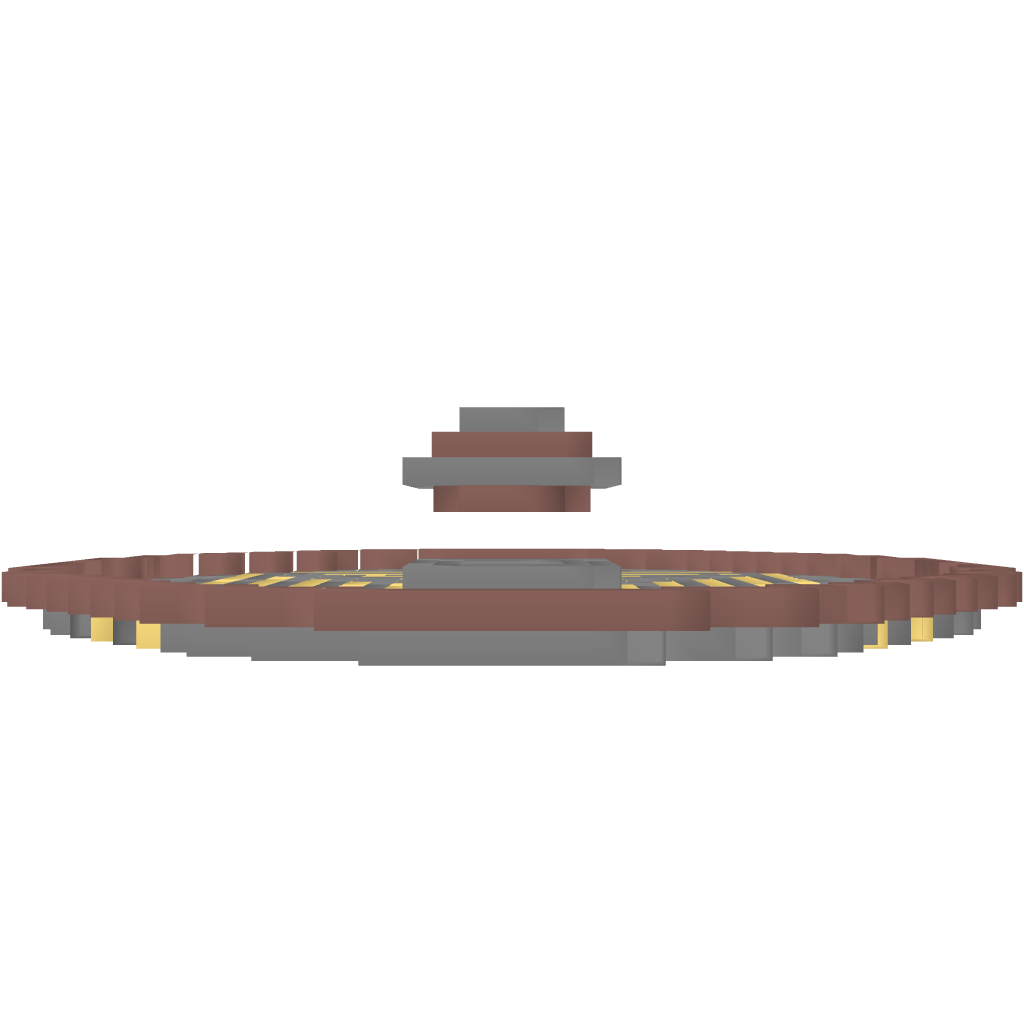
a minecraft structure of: Small Circular Temple bad low quality